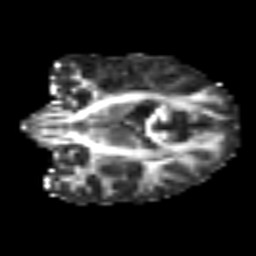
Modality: FA
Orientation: coronal
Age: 39
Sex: female
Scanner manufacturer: siemens
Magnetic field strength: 3 T
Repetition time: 6.1 s
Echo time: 0.101 s